Aerial crown-view tile of a tropical tree (Barro Colorado Island, Panama), acquired 20240716:
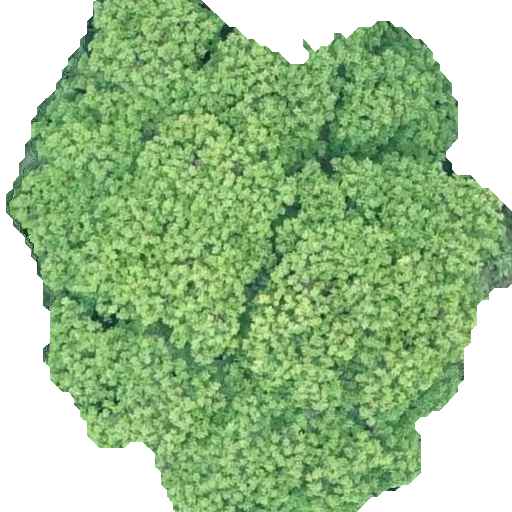
Species: Astronium graveolens
GBIF accepted scientific name: Astronium graveolens
Crown area: 305.716 m²